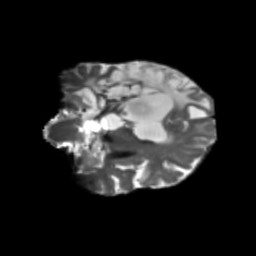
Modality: T2w
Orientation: coronal
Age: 71
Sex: female
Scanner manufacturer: siemens
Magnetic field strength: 3 T
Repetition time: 5.25 s
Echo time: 0.08 s